Question: I want a query or SSIS solution to solve my problem.
I have a main table.
I want a query that create some tables with tha name of one of my columns values and copy the related record to that table.
Example :
'''
name, id, address,tell
aaa , 1 , asfsaf , 234
bbb , 23 , afa , 654
aaa , 34 , kkk , 73
ccc , 3434 ,hfdg , 643
ccc , 325 , uytr , 876
'''
So create 3 tables named : "aaa" and "bbb" and "ccc".
For more info I attached a pic :

Thank you
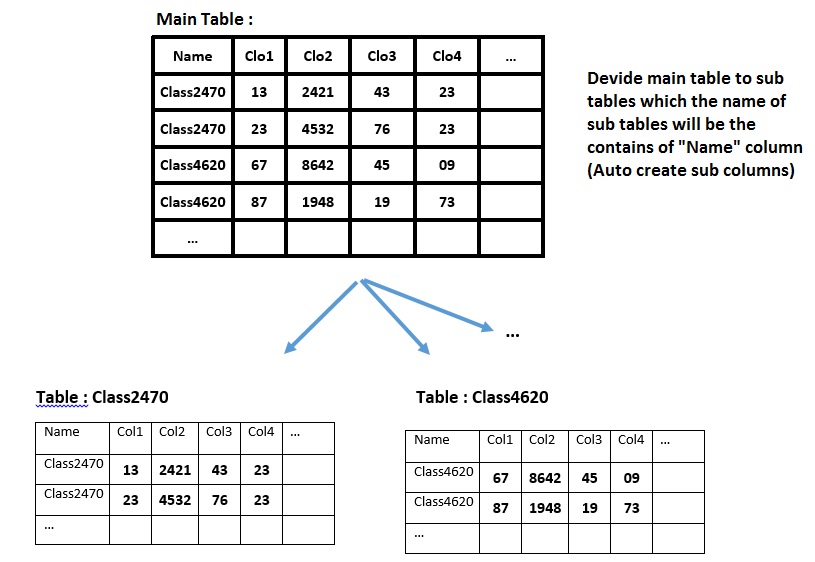
Answer: You need to be able to dynamically create tables, use EXEC('insert DDL HERE'), you would be better of calling a stored procedure to handle this than trying to do in SSIS. Look here for EXEC command.
<URL>
Step #1:
Get distinct list of "new tables"
'''
SELECT DISTINCT name
INTO #TMP_newTables
'''
Step #2:
Create a table for each row captured via a cursor (<URL>
Step #3:
Inside the cursor issue the EXEC('CREATE TABLE .......') syntax.
Step #4:
Store your data for the current table into a TEMP table.
'''
SELECT col1,col2,col3
FROM MainTable
INTO #TMP_DATA
WHERE name = @CurrentName
SET @InsertSQL = 'INSERT ' + @CurrentName +'(col,col2,col3) SELECT col1,col2,col3 FROM #TMP_DATA'
EXEC(@InsertSQL)
DROP TABLE #TMP_DATA
DROP TABLE #TMP_newTables
'''